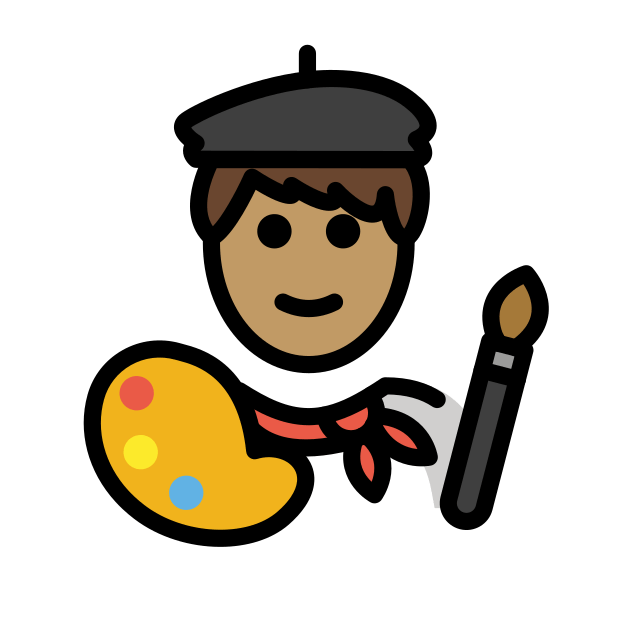
artist: medium skin tone